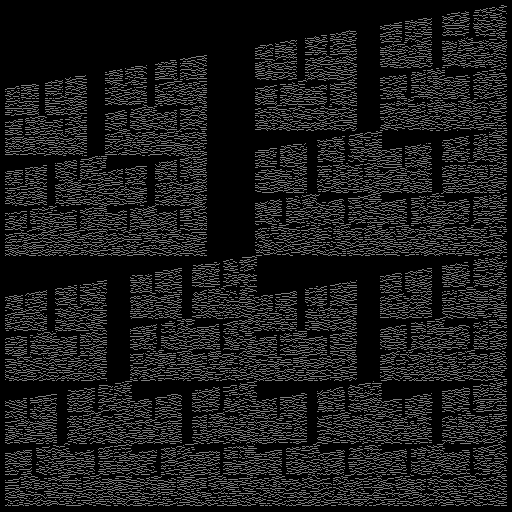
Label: castle